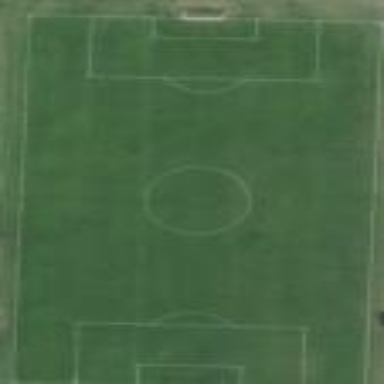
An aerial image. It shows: Soccer pitch designated for leisure and sports activities.